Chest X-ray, PA view. Patient: 59 years old, sex M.
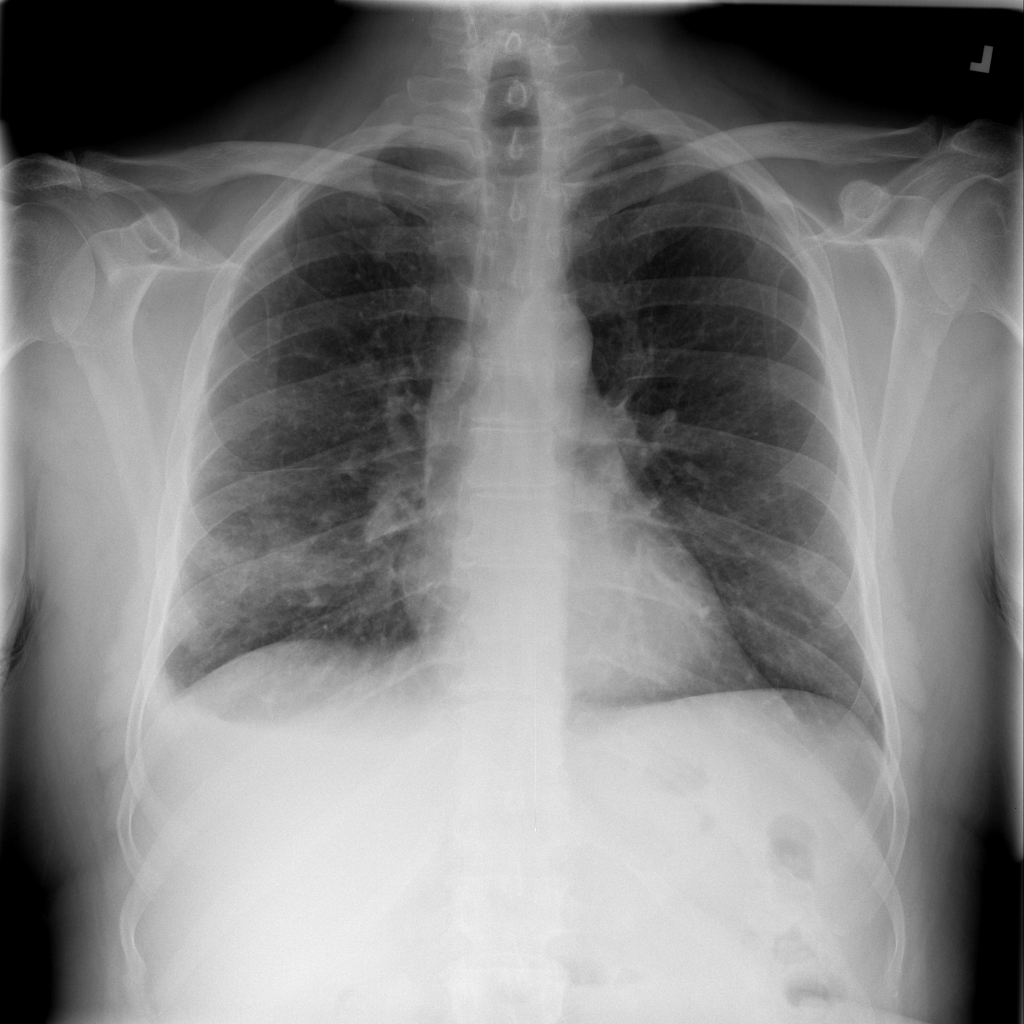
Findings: Effusion